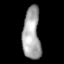
Tissue: lung
Cell type: Epithelial cells
Senescence score: 0.1259
Nuclear area (px): 899
Mean DAPI intensity: 165.749